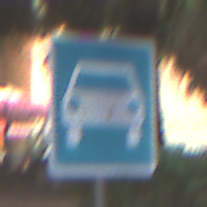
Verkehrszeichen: Kraftfahrstrasse
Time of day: MorningAfternoon
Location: Outdoor (Suburban)
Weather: PartlyCloudy
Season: NotSpecified
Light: Natural